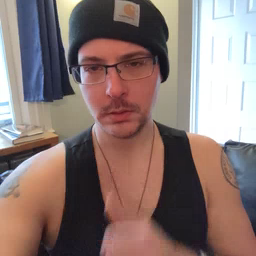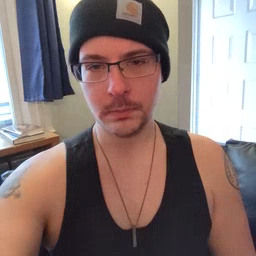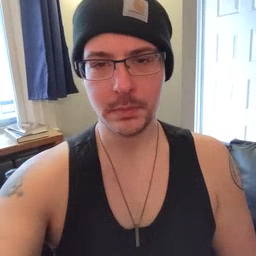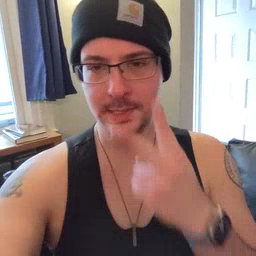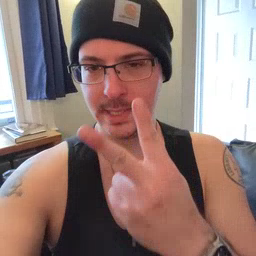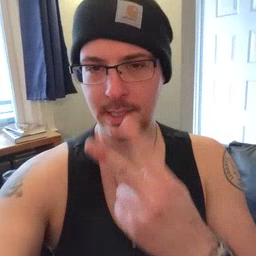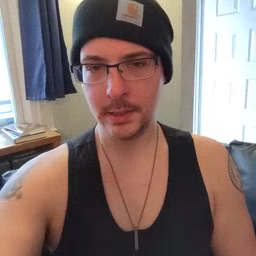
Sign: see